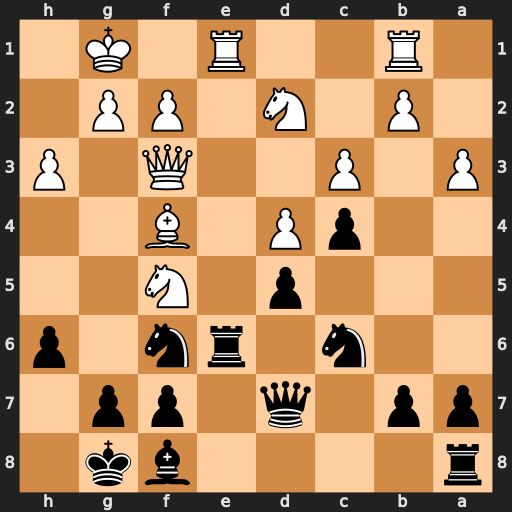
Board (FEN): r4bk1/pp1q1pp1/2n1rn1p/3p1N2/2pP1B2/P1P2Q1P/1P1N1PP1/1R2R1K1
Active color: b
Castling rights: -
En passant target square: -
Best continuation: Rxe1+ Rxe1 Qxf5